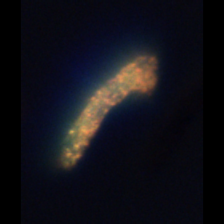
Taxon: Guinardia
Group: Diatoms